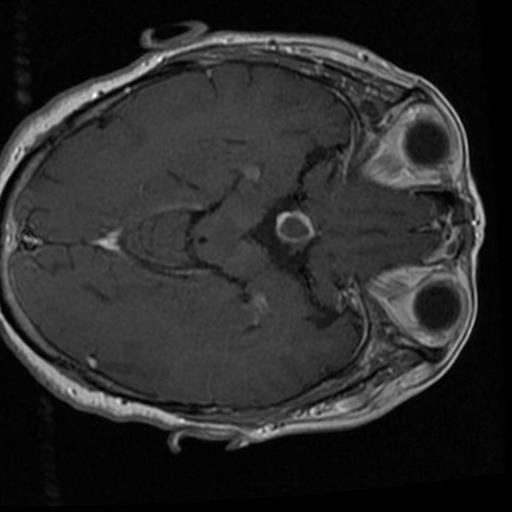
Label: brain_tumor